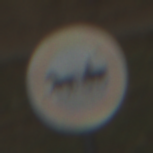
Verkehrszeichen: VerbotGespannfuhrwerke
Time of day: Midday
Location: Outdoor (RoadRail)
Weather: Clear
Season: Summer
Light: Natural